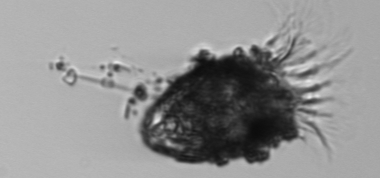
Label: Stenosemella_pacifica